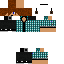
A male human skin with medium skin, wearing brown long hair dressed in a blue hoodie and black pants, featuring a closed mouth.